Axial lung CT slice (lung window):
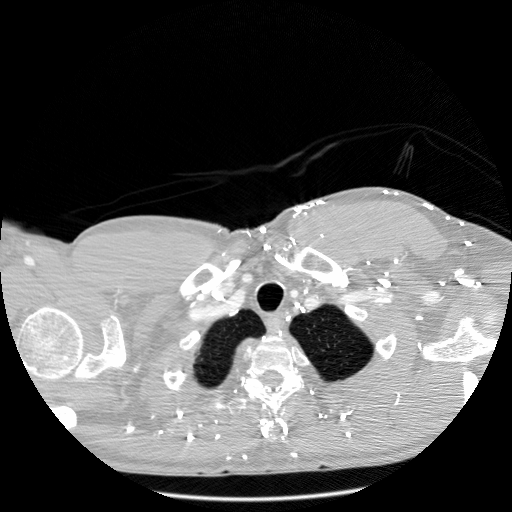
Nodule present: no